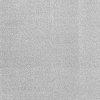
Atmospheric dust classification: dusty